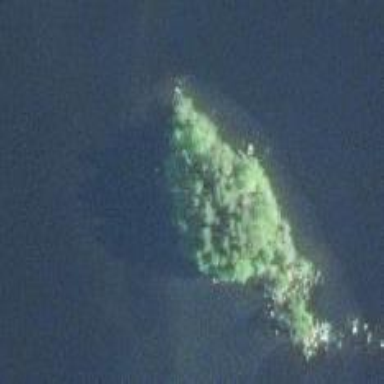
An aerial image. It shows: Islet surrounded by woodland.